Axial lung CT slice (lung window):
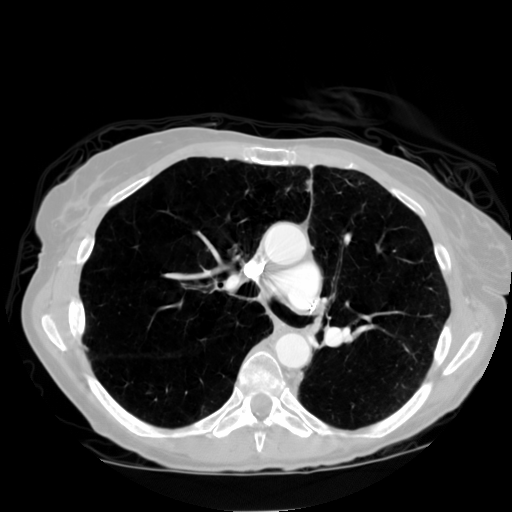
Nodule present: no